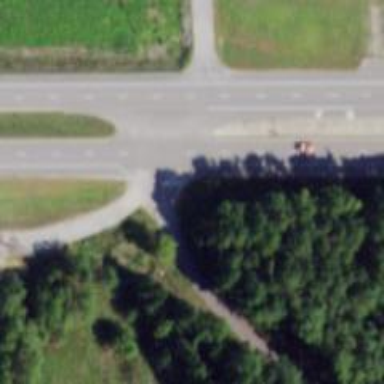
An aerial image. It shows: Primary highway with dual carriageway surfaced with asphalt.